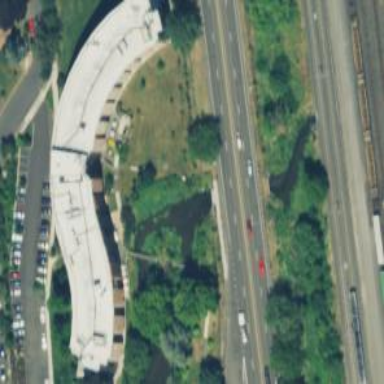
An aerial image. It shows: Asphalt bridge that is part of trunk highway with expressway features.